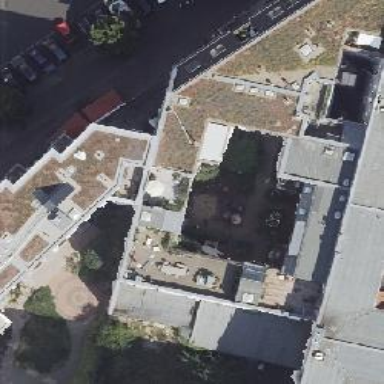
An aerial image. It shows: The image shows part of apartment building.